Question: I'm showing percentage values inside my chart columns but some of the labels overlap when the values are very small and are hard to read. I tried adjusting the font size but it's not helping. How can I show these labels without any overlap? Screenshot below.

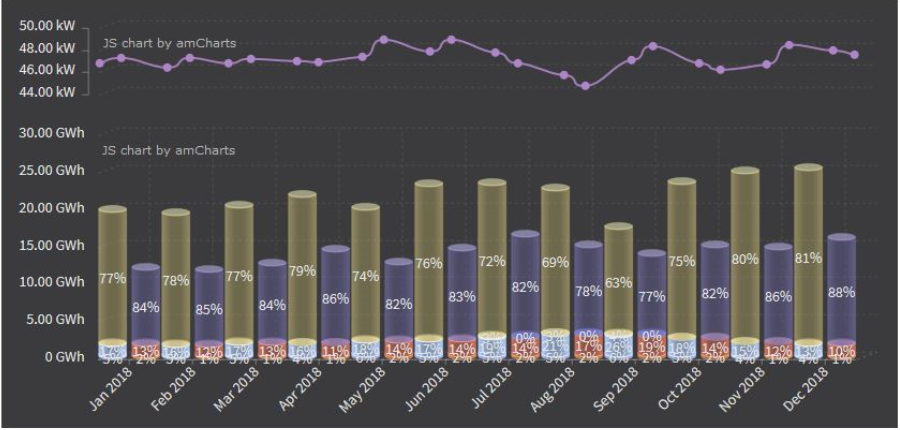
Answer: I'm afraid there's very little that can be done as the library doesn't have any strategies to automatically avoid overlap outside of hiding the labels if there's not enough room by default with the default false setting for <URL>.
You can try tweaking the graph objects' <URL> property to shift the text up to see if that helps, but that's all you can do on the label side of things.
Alternatively, instead of using labels, just rely on the chart balloons that appear when hovering over the column. You can also enable the <URL>, which shows all balloons within a category/date instead of just one of the balloons and they won't overlap. You can adjust the cursor's visibility and appearance as well.